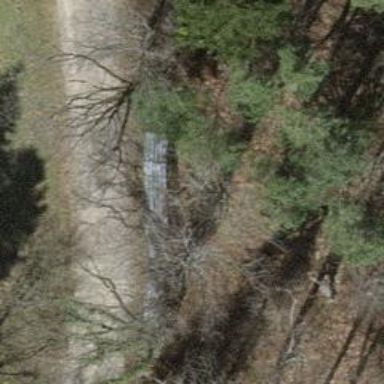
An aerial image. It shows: Brown bench in the vicinity.